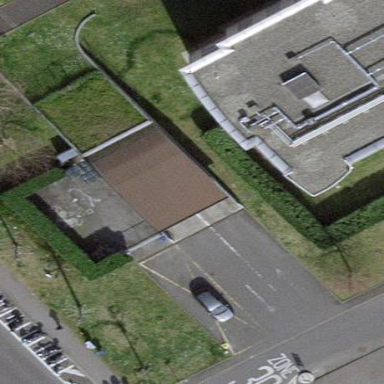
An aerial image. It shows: View of roof of building.